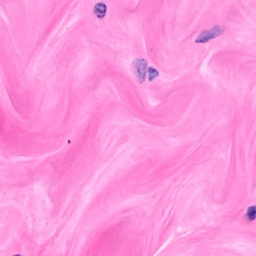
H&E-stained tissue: Breast